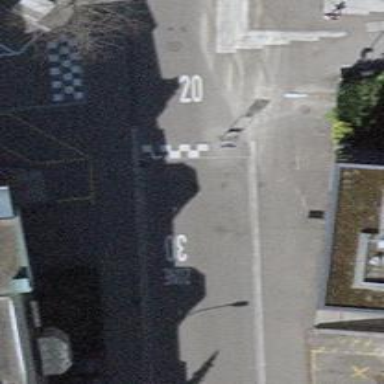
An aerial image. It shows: Table-style traffic calming feature.